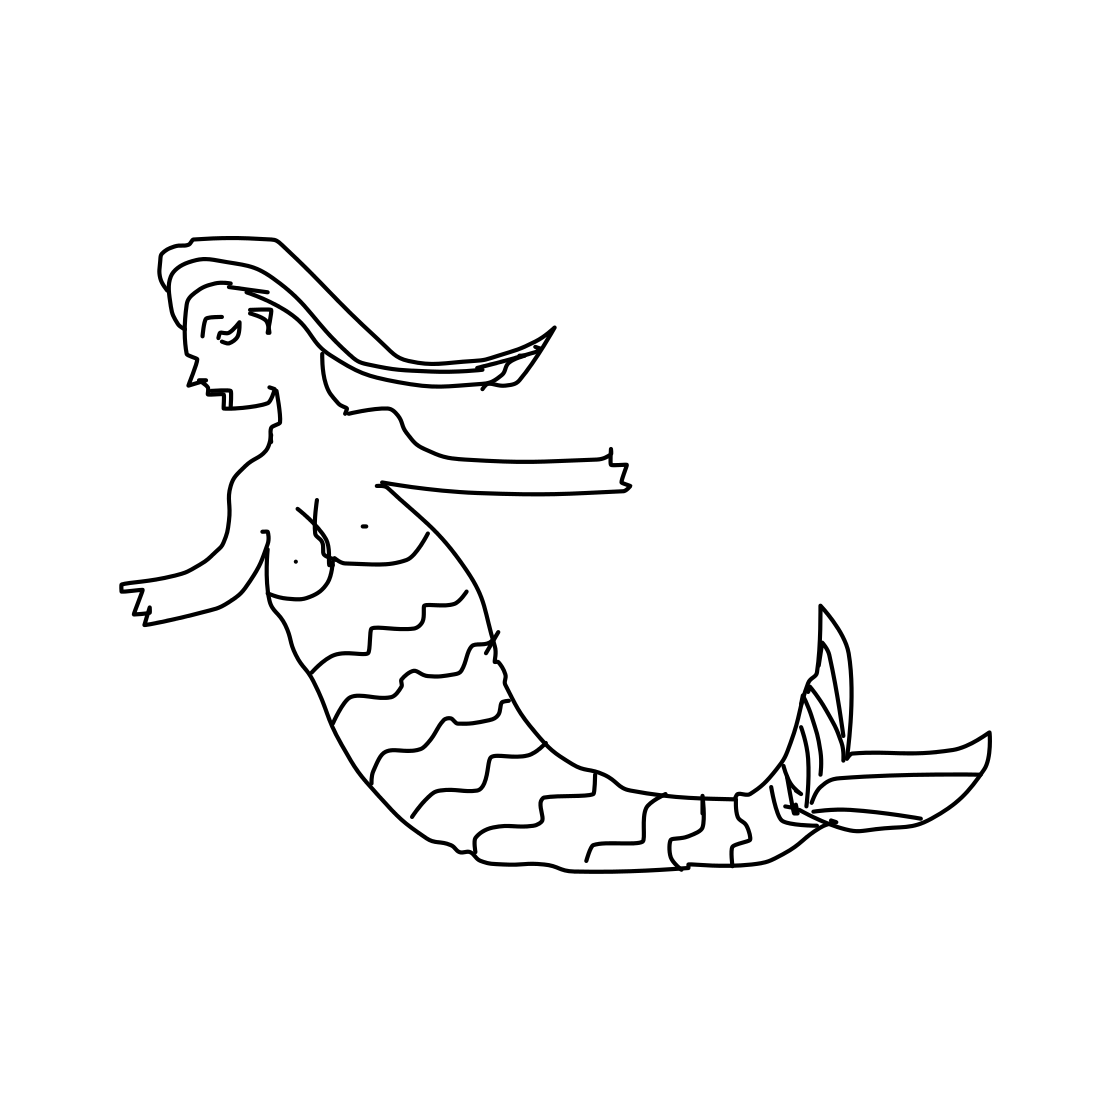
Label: mermaid